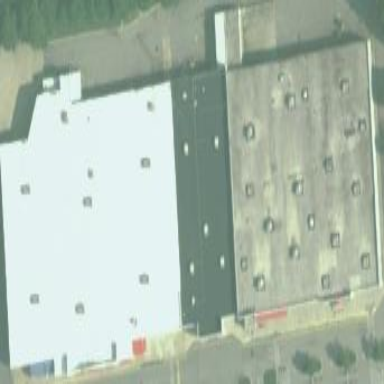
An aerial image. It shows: Commercial building.